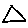
Label: triangle